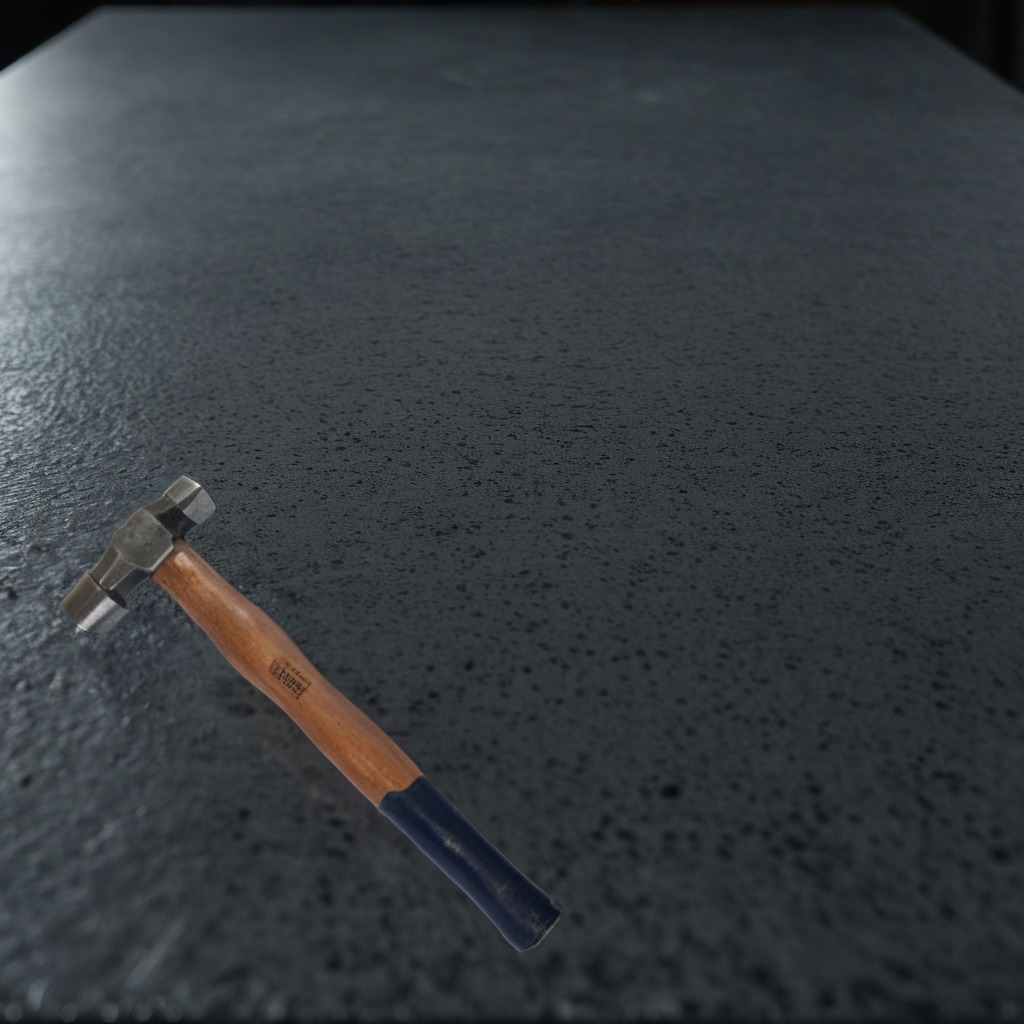
A hammer lies on a clean granite table inside a workshop at night dim ambient light soft shadows worn but